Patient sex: M
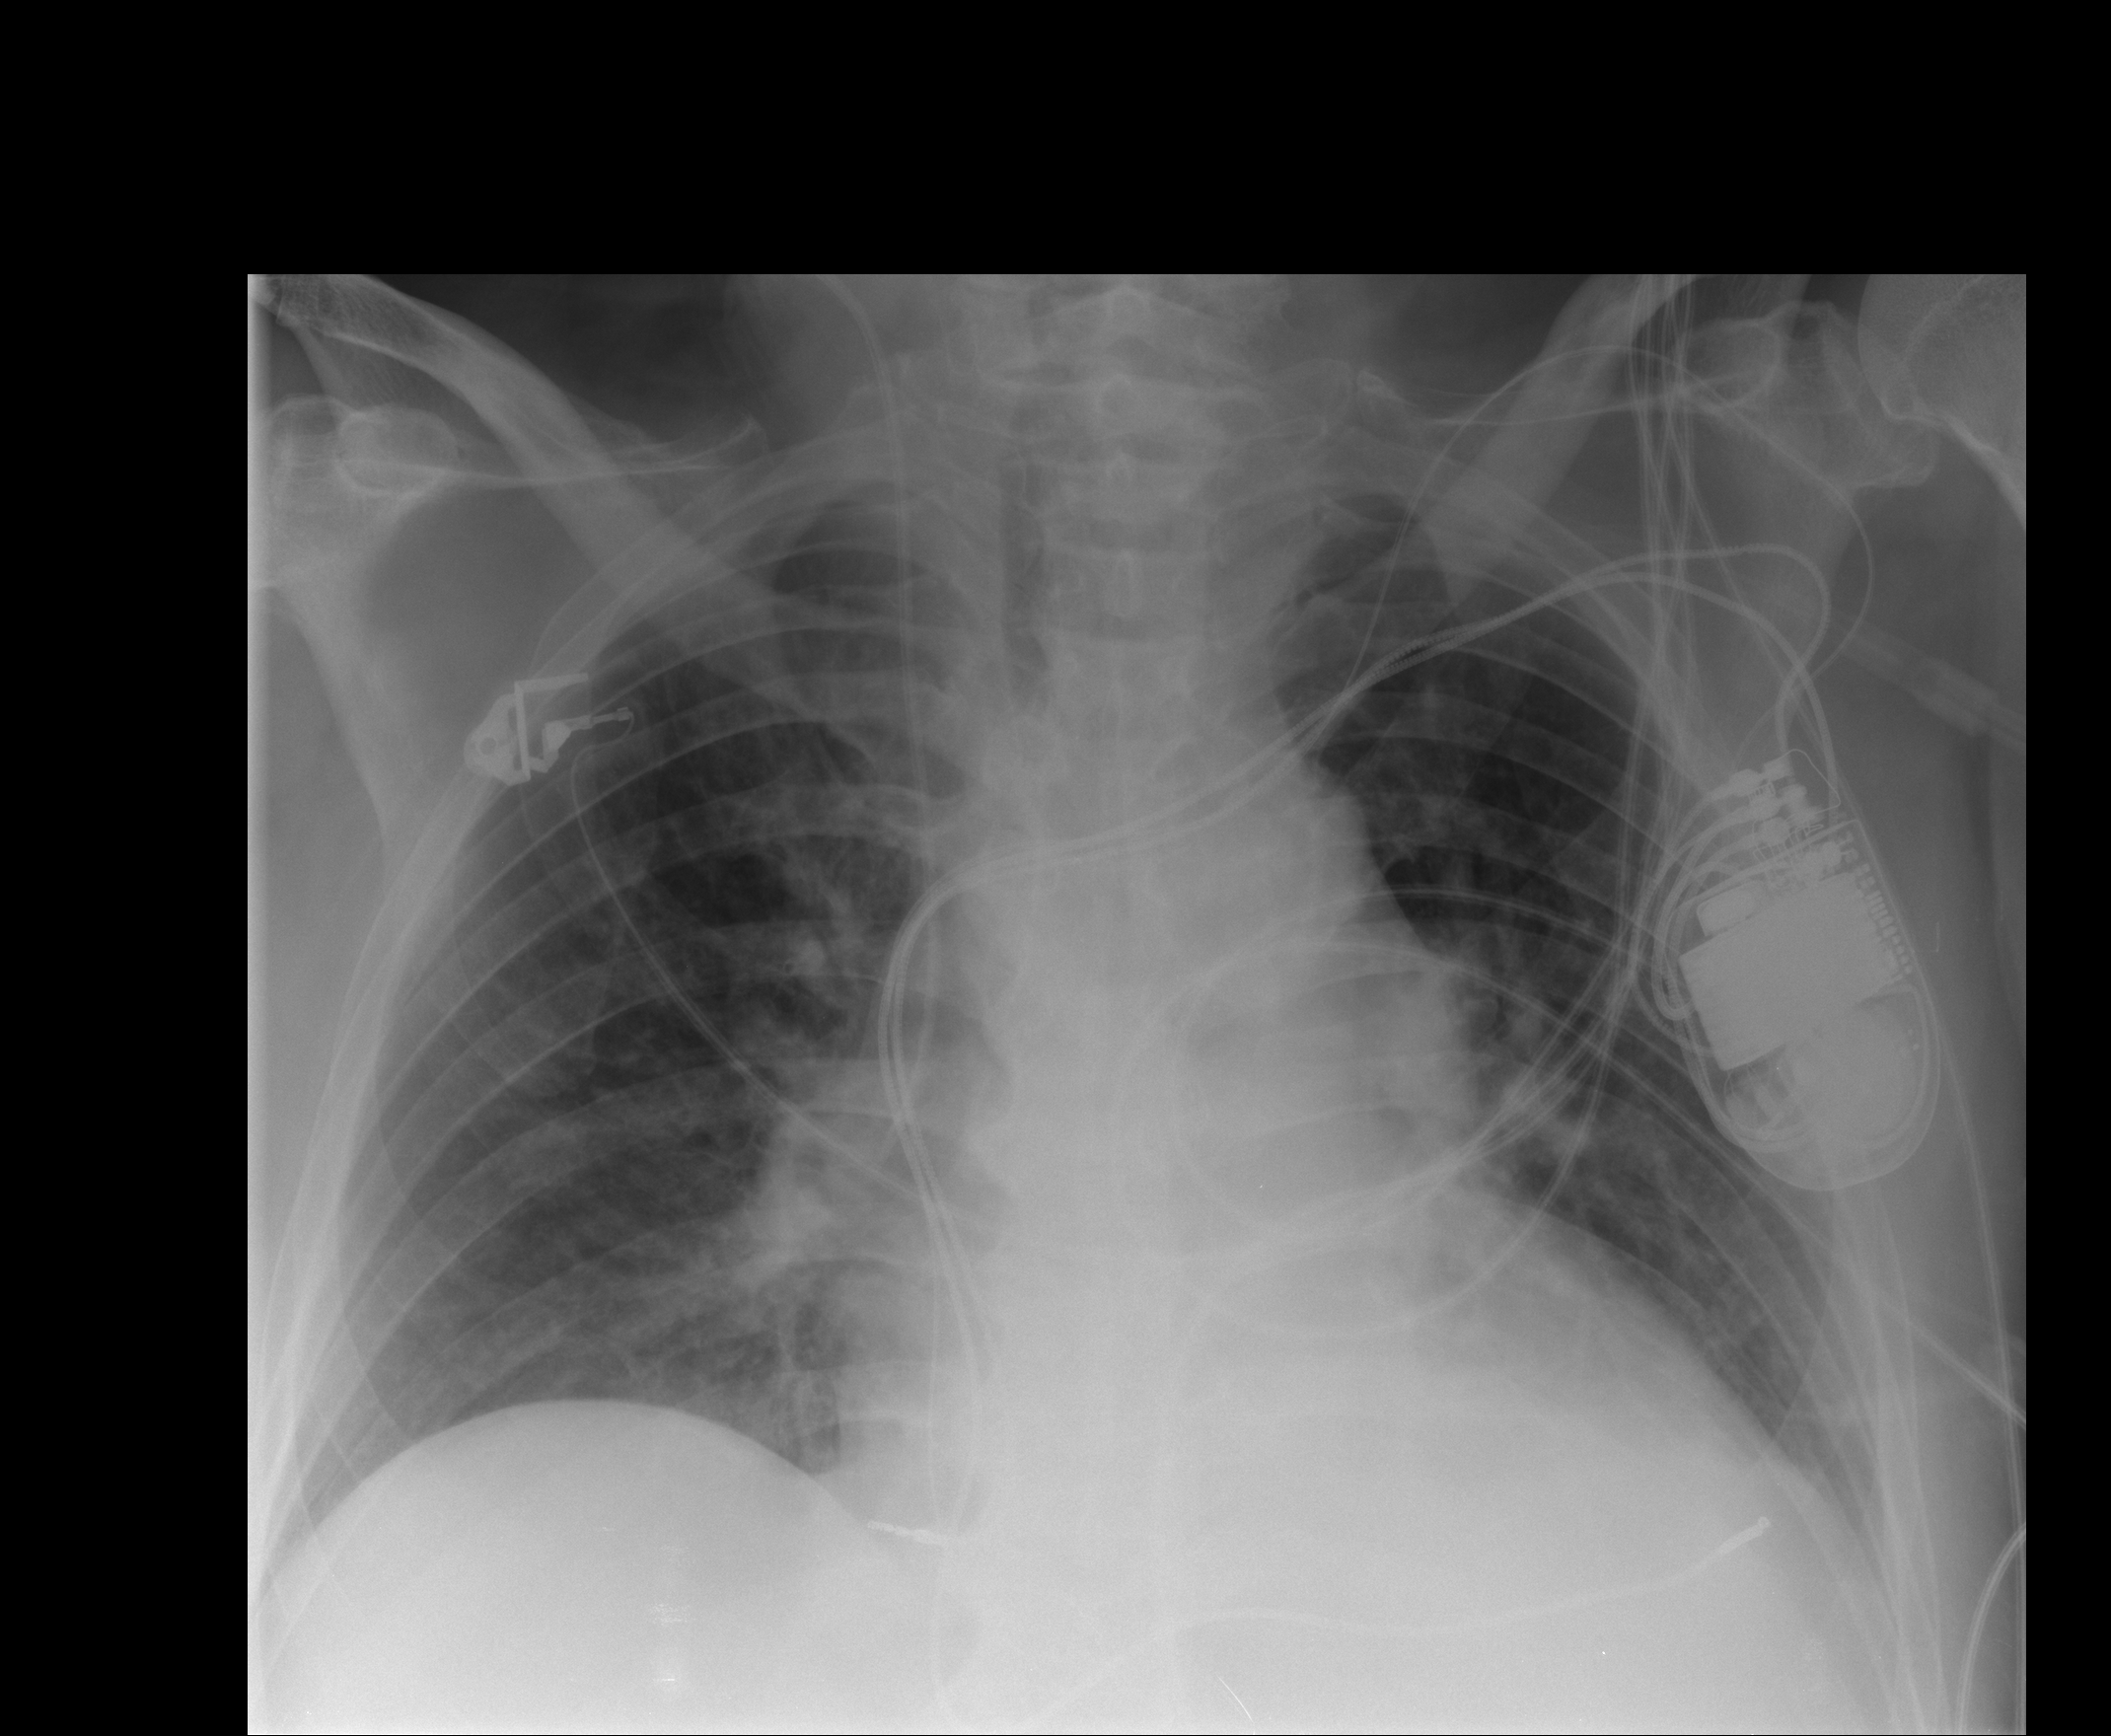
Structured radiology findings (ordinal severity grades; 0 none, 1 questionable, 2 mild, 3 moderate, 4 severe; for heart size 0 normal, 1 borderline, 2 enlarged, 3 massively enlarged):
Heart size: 2
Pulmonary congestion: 2
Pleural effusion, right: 0
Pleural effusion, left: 1
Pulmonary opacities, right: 0
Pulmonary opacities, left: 0
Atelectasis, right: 2
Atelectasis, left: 2